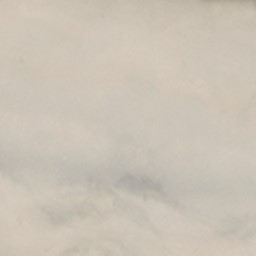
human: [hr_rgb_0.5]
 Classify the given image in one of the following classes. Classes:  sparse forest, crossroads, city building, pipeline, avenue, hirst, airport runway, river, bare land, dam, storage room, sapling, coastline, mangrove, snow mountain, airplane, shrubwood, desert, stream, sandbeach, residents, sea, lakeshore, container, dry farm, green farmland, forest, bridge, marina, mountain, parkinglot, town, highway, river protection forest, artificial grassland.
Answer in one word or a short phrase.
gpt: sandbeach